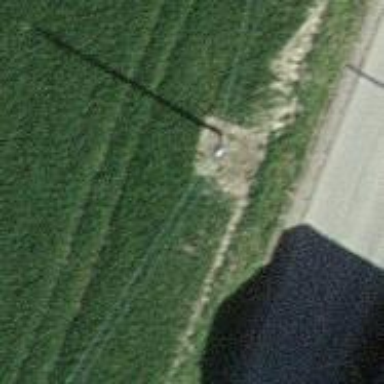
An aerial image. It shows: Power pole.